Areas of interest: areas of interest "Industrial Park"
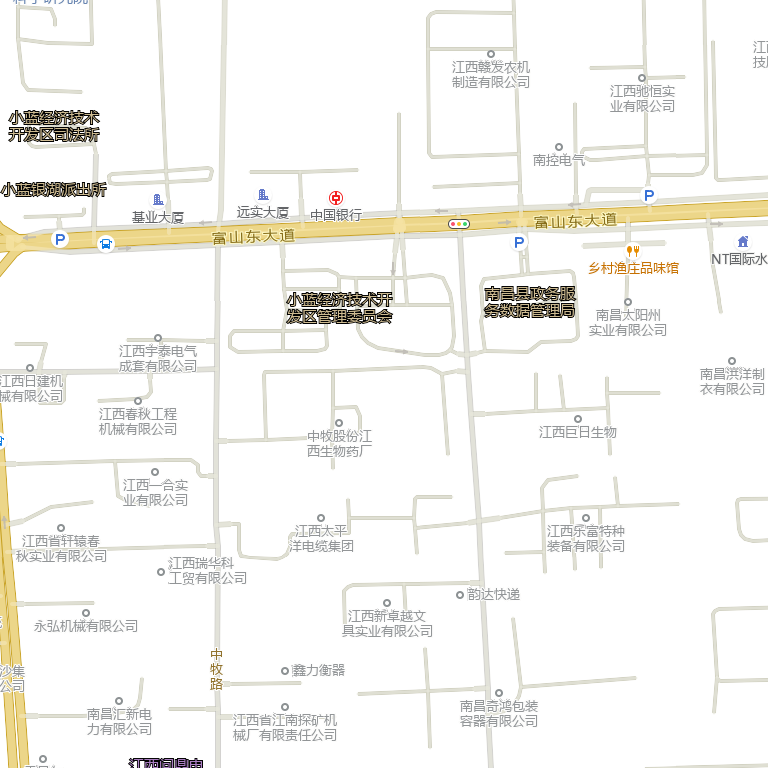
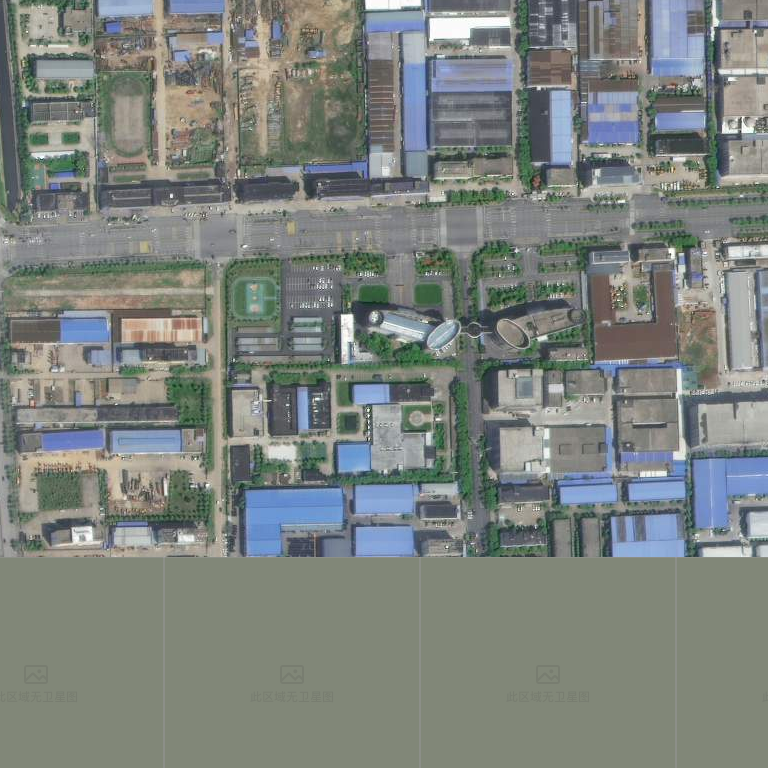